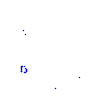
Particle: kaon